Question: I am trying to use UIAutomation to access/control Chrome browser (using that method based on what other people have used - eg to get the current URL).
For the purposes ok the exercise, I'm trying to replicate this question - <URL> - in Delphi. I've imported the TLB ok. However, my call to ElementFromHandle never locates an element.
The signature of the ElementFromHandle method is:
'''
function ElementFromHandle(hwnd: Pointer; out element: IUIAutomationElement): HResult; stdcall;
'''
My test is simply:
'''
procedure TForm3.Button1Click(Sender: TObject);
var
UIAuto: IUIAutomation;
element: IUIAutomationElement;
value: WideString;
h: PInteger;
begin
new(h);
h^ := $1094E;
SetForegroundWindow(h^);
ShowWindow(h^, SW_SHOW);
UIAuto := CoCUIAutomation.Create;
UIAuto.ElementFromHandle(h, element);
if Assigned(element) then
begin
element.Get_CurrentName(value);
showmessage('found -' + value);
end
else
showMessage('not found');
end;
'''
Calls to SetForegroundWindow and ShowWindow are just there in case it needed focus (but I doubted that it would make a difference and doesn't). I can confirm that the Handle I'm passing in ($1094E) is "correct" in so much as Spy++ shows that value for the Chrome Tab I'm trying to access. The active tab in Chrome always reports that Handle.
Is my implementation correct above? Is there more to using UIAutomation than what I have implemented above? I have never explored it before.
Thanks
I have found if I use ElementFromPoint and pass in a (hardcoded) value of where I know my Tab sits in terms of X,Y - it does work. ie:
'''
UIAuto := CoCUIAutomation.Create;
p.x := 2916;
p.y := 129;
UIAuto.ElementFromPoint(p, element);
if Assigned(element) then
'''
The above snippet if placed in the above OnClick event does return an element instance and the one I'm expecting too (which is a bonus). So maybe I'm passing in an incorrect value for Hwnd in ElementFromHandle? ie, I'm using the "top" level handle of Chrome as found my MS Spy++:

This sits directly under (Desktop) in Spy++.
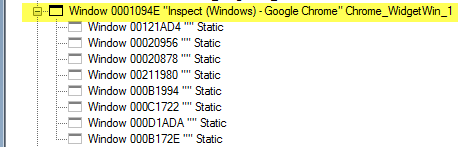
Answer: Your mistake is in the way that you pass the window handle to 'ElementFromHandle'. You are meant to pass an 'HWND'. Instead you pass the address of an 'HWND'.
The function should really be:
'''
function ElementFromHandle(hwnd: HWND;
out element: IUIAutomationElement): HResult; stdcall;
'''
You should remove the call to 'New' and instead do:
'''
var
window: HWND;
....
window := HWND($1094E);
'''
Then call the function like this:
'''
if Succeeded(UIAuto.ElementFromHandle(window, element)) then
....
'''
Perhaps your biggest fundamental problem is the complete absence of error checking. I think you need to adjust your mindset to realise that these API calls will not raise exceptions. They report failure through their return value. You must check every single API call for failure.
One common way to do that is to convert 'HRESULT' values to exceptions in case of failure with calls to 'OleCheck'. For example:
'''
var
UIAuto: IUIAutomation;
element: IUIAutomationElement;
value: WideString;
window: HWND;
....
window := HWND($1094E);
SetForegroundWindow(window);
ShowWindow(window, SW_SHOW);
UIAuto := CoCUIAutomation.Create;
OleCheck(UIAuto.ElementFromHandle(window, element));
OleCheck(element.Get_CurrentName(value));
ShowMessage('found -' + value);
'''